Question: I am making a application to draw hear signal chart as figure. Could you suggest to me how to implement it in android (that means which is layout in this case). Thank you so much

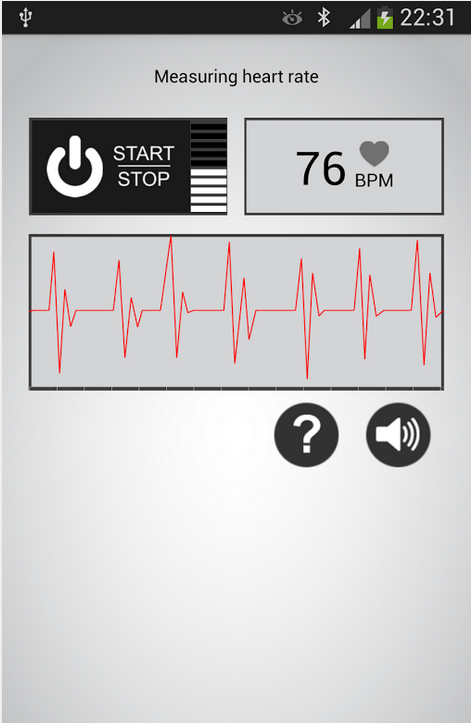
Answer: You can create a custom 'View' in which you will override 'onDraw(Canvas canvas)' method. In this method you can use a 'canvas' object to draw lines and other shapes in order to get the result you want. Take a look at methods 'drawLine(...)' , 'drawPath(...)'.
EDIT:
'''
class HeartGraphView extends View {
float[] dataX, dataY;
@Override
public void onDraw (Canvas canvas) {
for (int i = 0; i < data.length - 1; i++) {
// apply some transformation on data in order to map it correctly
// in the coordinates of the canvas
canvas.drawLine(dataX[i], dataY[i], dataX[i+1], dataY[i+1] ... );
}
}
}
'''